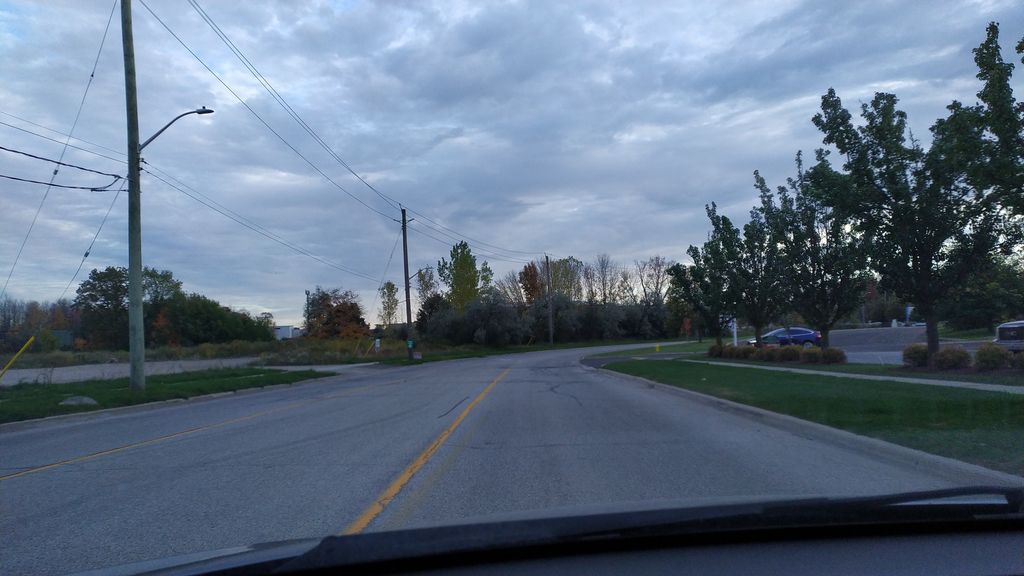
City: kitchener-waterloo